Question: Please tell me how to enable all these extension all at once. They are creating a lot of problem.

I want to enable all of them by just one click.
Thanks
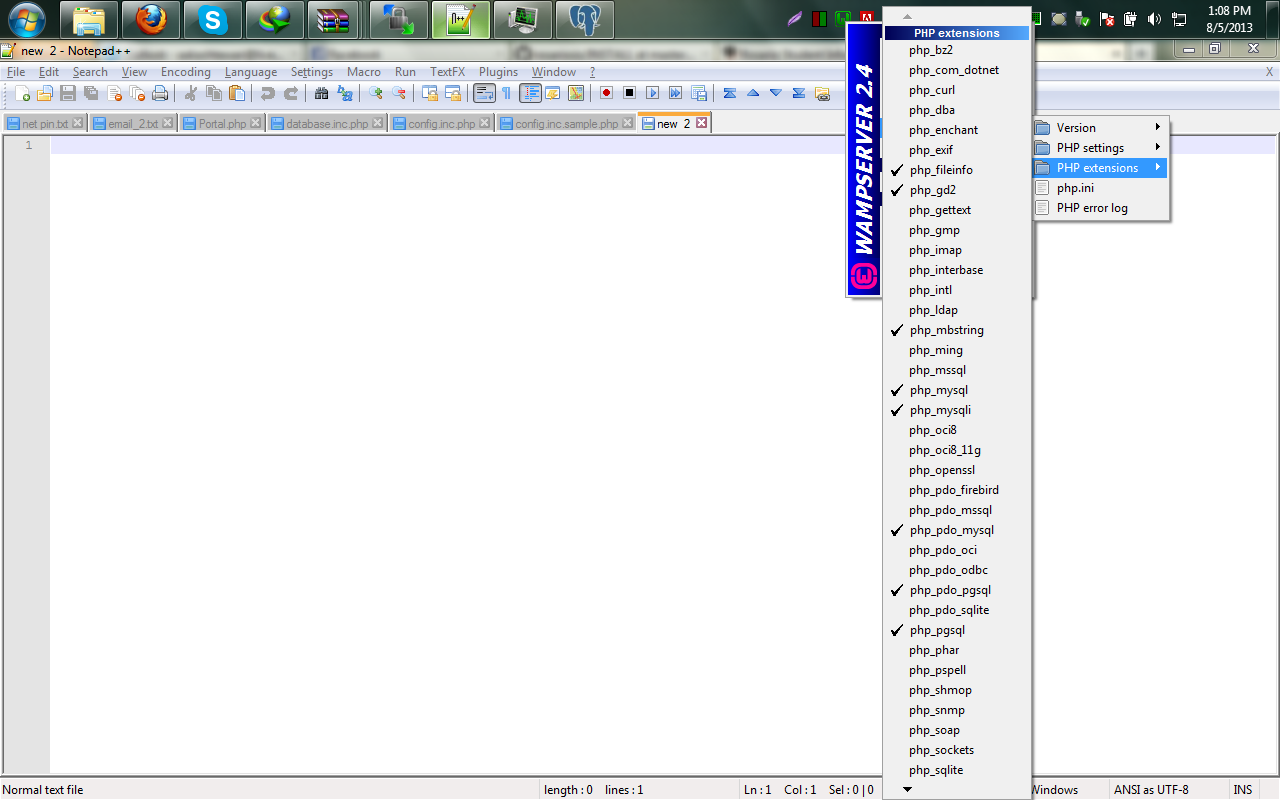
Answer: Two ways:
1) check them all one by one
2) go to php.ini uncomment them.
3) or thrught ini_set() in php file
For first two you need to restart your apache server.